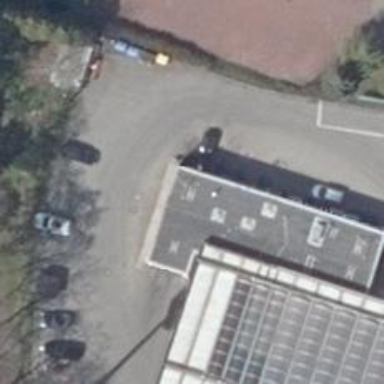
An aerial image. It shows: Car wash facility.